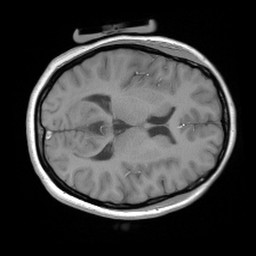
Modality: FLASH
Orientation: axial
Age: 26
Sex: female
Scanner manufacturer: siemens
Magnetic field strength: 3 T
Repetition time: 0.245 s
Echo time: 0.0026 s